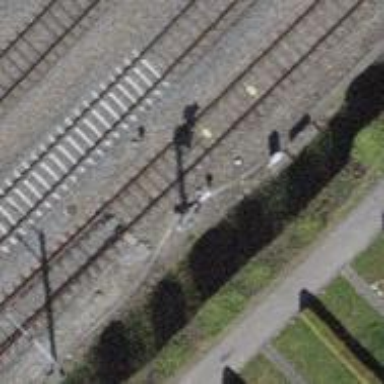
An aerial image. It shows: Railway signal.